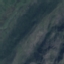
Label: HerbaceousVegetation